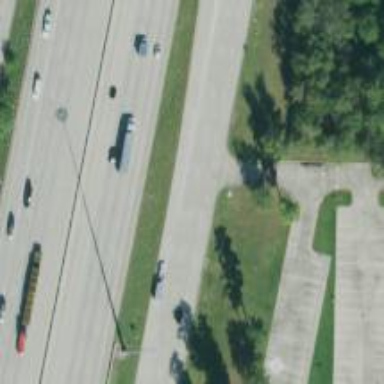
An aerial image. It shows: Secondary road with frontage road alongside.